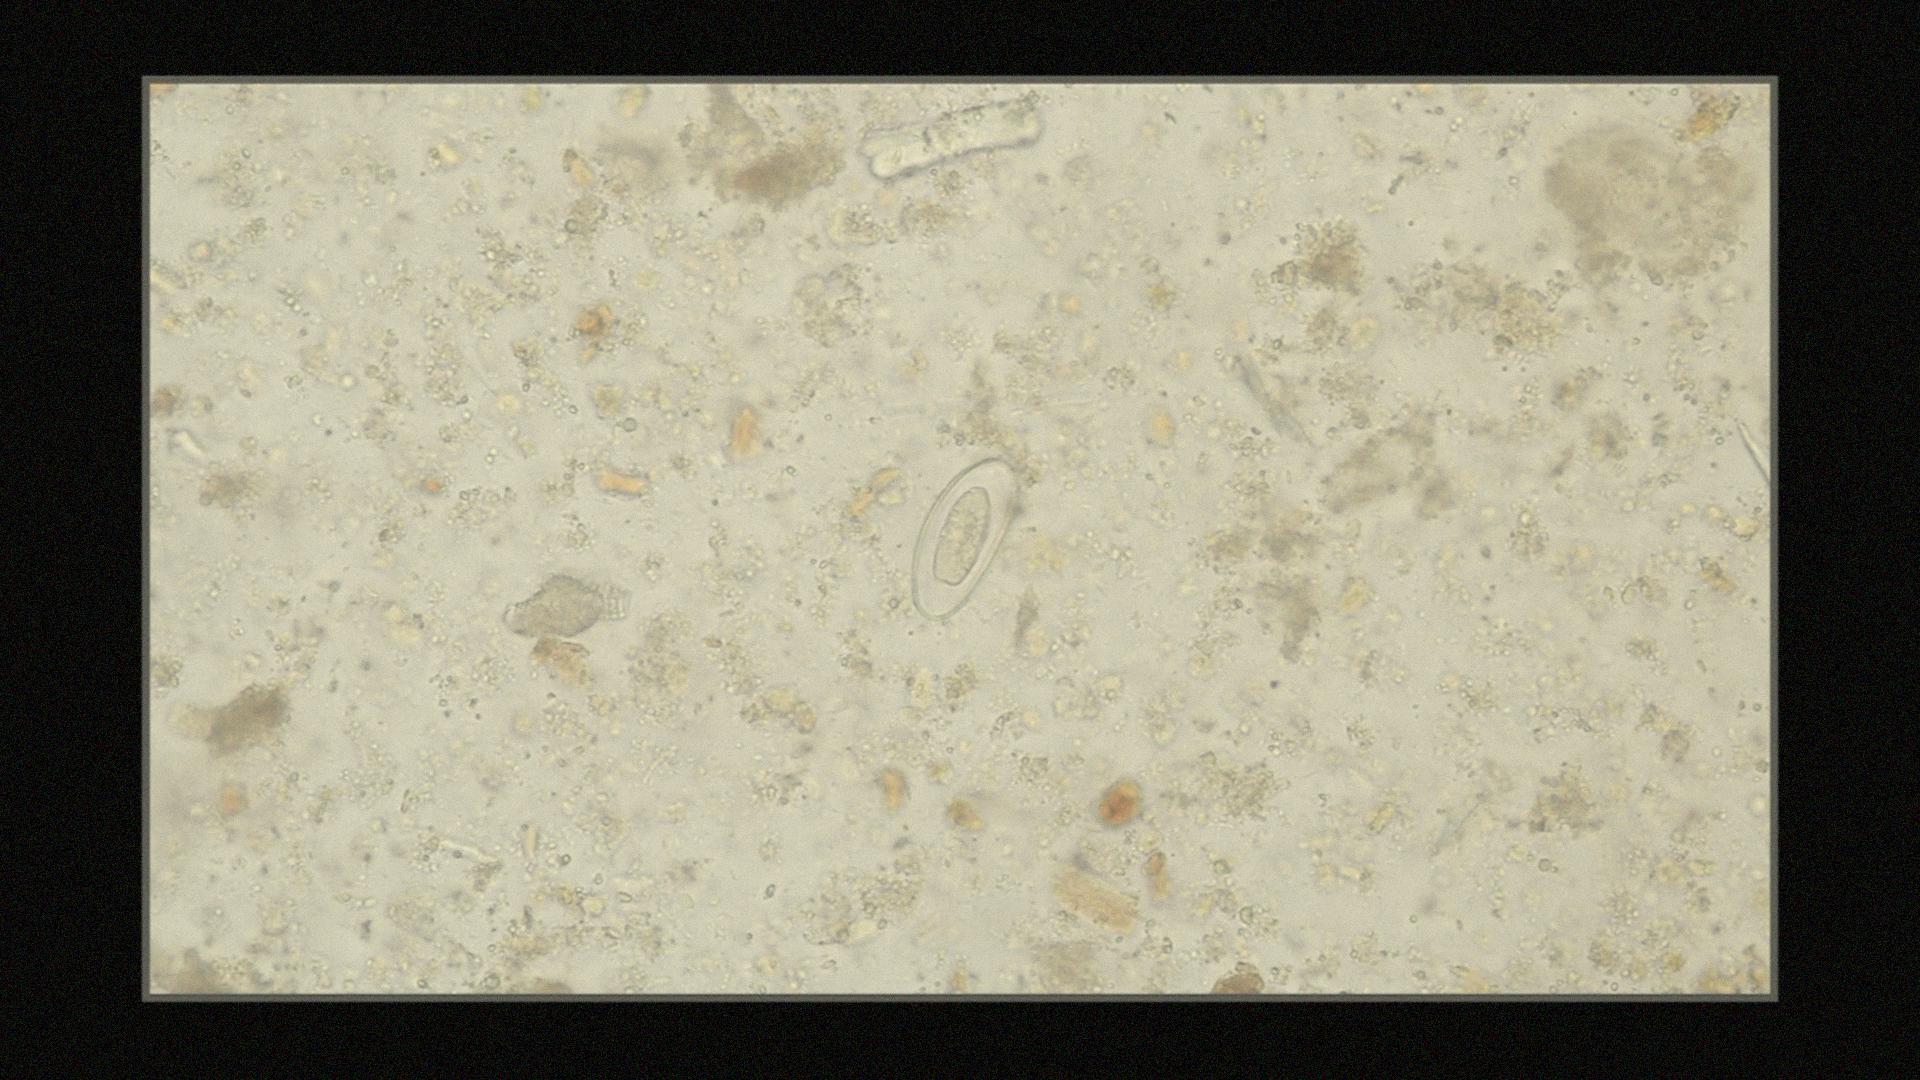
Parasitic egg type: Enterobius vermicularis